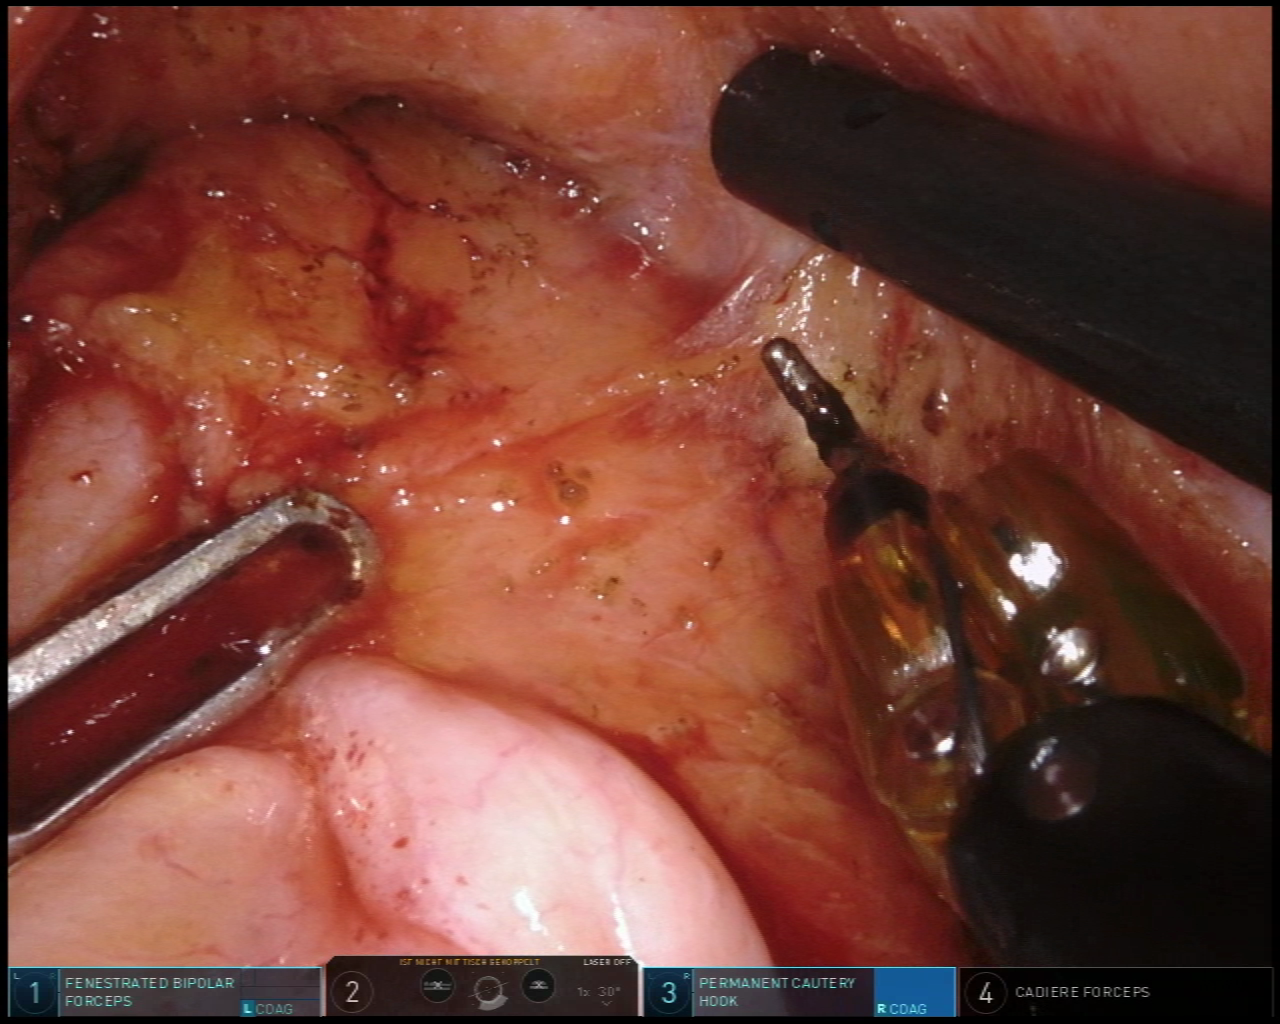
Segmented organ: vesicular_glands
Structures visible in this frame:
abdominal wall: no
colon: no
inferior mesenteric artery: no
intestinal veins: no
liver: no
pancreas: no
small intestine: no
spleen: no
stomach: no
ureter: no
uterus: no
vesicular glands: yes